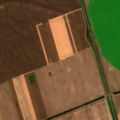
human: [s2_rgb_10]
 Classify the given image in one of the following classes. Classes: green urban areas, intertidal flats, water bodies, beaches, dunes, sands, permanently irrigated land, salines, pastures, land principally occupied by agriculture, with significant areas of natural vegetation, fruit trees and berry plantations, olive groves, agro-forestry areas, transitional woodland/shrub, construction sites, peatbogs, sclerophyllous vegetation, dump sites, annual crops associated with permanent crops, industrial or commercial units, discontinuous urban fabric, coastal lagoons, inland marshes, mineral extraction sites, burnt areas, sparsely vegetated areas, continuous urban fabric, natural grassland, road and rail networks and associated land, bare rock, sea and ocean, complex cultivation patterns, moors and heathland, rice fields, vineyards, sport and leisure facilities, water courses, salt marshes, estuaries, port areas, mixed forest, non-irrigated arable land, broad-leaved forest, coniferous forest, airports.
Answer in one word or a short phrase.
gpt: non-irrigated arable land